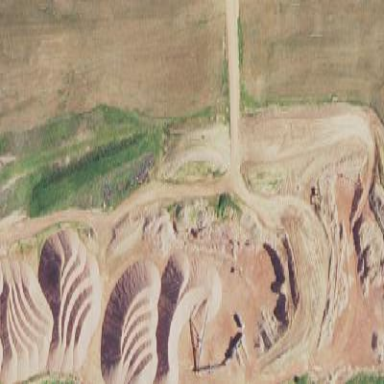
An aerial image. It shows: Quarry area.